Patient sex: M
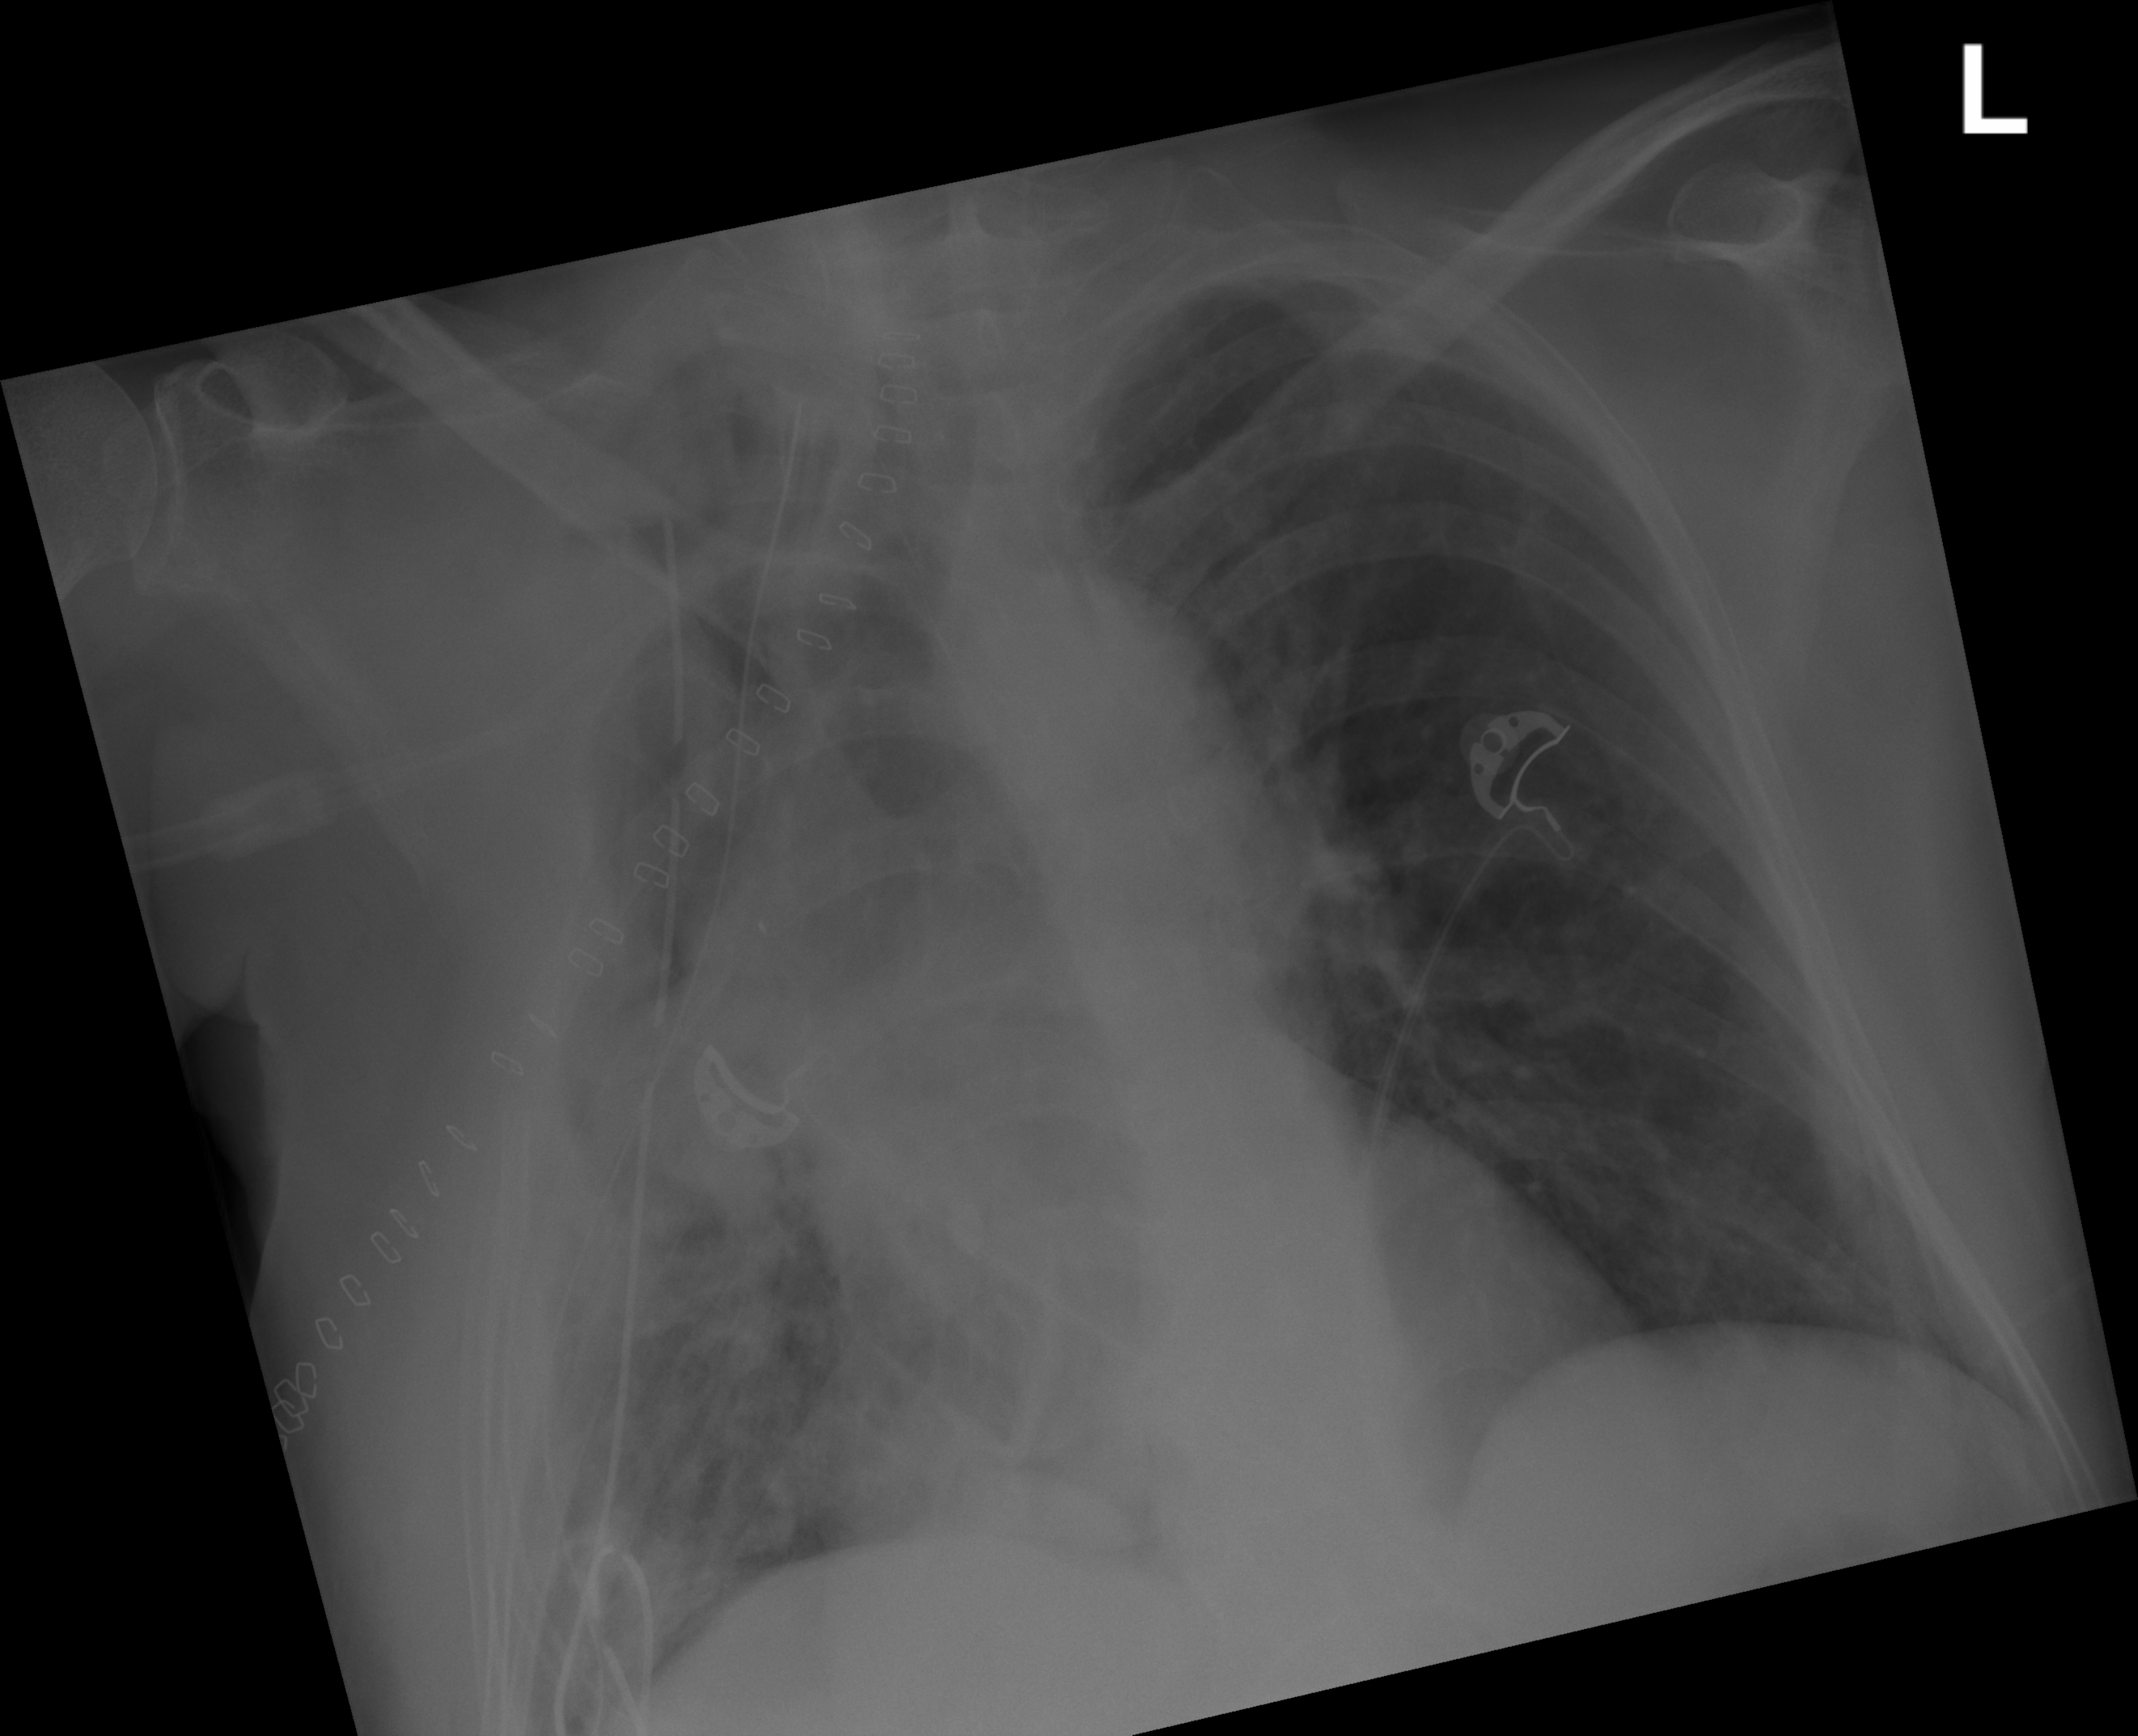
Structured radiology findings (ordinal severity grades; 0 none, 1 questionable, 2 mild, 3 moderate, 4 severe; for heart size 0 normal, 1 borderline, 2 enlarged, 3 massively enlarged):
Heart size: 1
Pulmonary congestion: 0
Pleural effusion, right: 0
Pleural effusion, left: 0
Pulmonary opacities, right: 3
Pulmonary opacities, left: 0
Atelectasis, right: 3
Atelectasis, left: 0